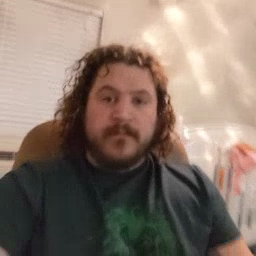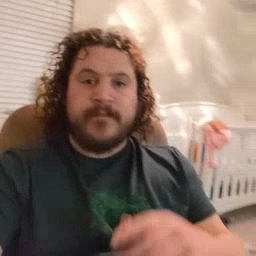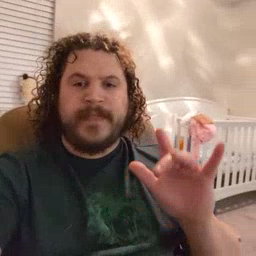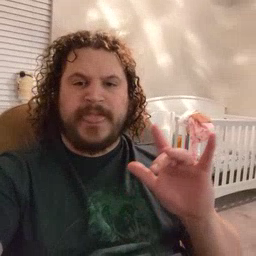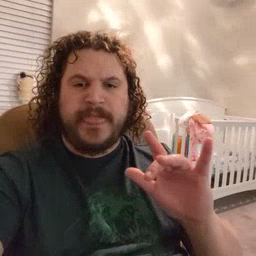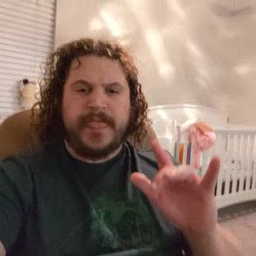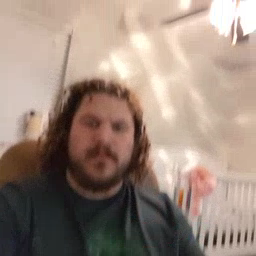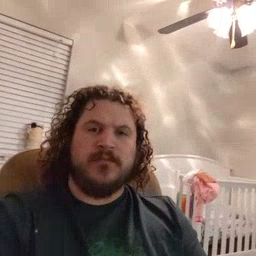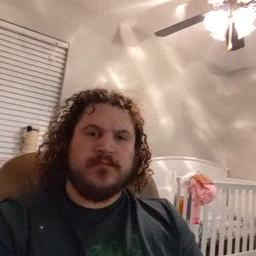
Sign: yucky